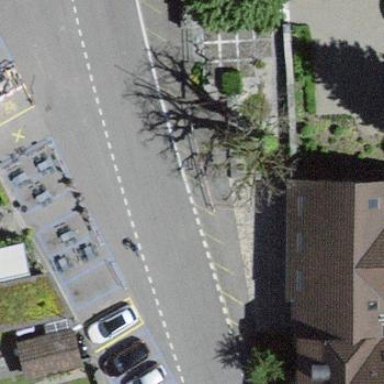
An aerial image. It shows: Street-side parking area.